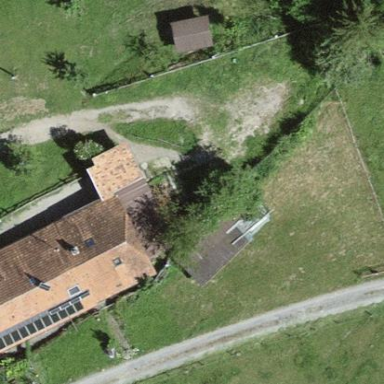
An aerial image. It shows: Farm building.